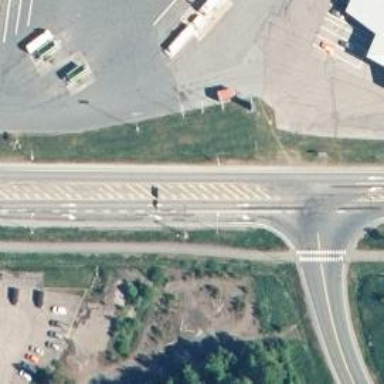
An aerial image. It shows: Asphalt trunk highway.